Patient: sex M, age 60
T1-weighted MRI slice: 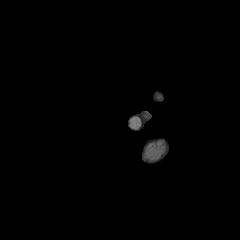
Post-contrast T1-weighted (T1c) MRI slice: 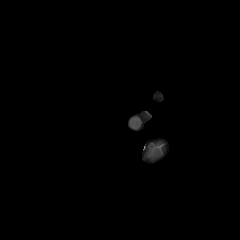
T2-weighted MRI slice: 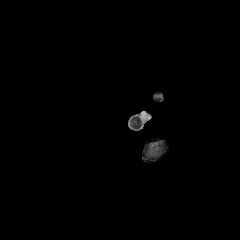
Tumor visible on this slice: no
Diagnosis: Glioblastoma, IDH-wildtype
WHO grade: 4